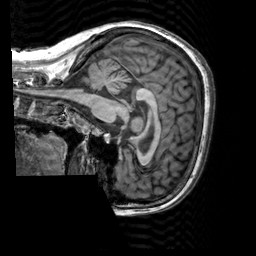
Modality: T1w
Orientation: sagittal
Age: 25
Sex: female
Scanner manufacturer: siemens
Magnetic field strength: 3 T
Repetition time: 2.3 s
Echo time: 0.00303 s